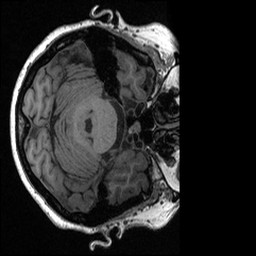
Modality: T1w
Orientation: axial
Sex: female
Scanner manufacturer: ge
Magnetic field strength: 3 T
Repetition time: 0.0064 s
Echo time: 0.00281 s